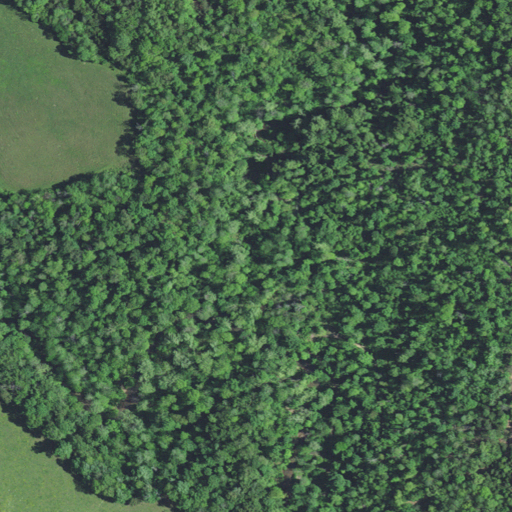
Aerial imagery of valley in Kentucky named Wolf Hollow containing deciduous forest, mixed forest, pasture, and evergreen forest